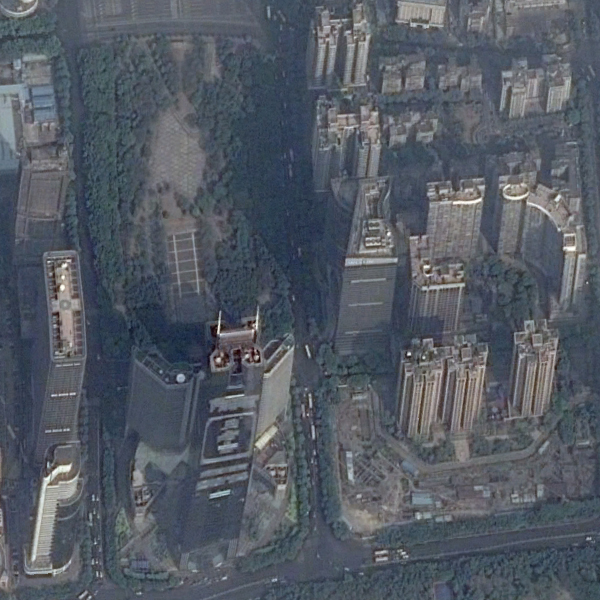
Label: Commercial